Interaction volume radius: 5 \u00c5
Interaction volume height: 15 \u00c5
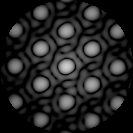
Disorder parameter: 0.06665